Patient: sex M, age 61
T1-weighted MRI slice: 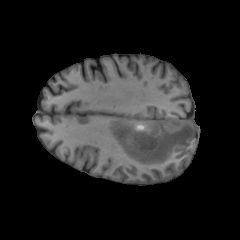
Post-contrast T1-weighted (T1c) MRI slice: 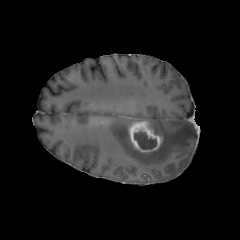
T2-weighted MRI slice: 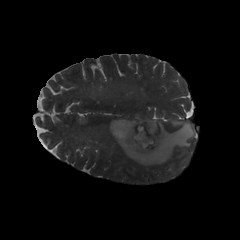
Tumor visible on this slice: yes
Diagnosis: Glioblastoma, IDH-wildtype
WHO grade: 4